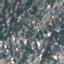
Land use / land cover: HerbaceousVegetation